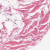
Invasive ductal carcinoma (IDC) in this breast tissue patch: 0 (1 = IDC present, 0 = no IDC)